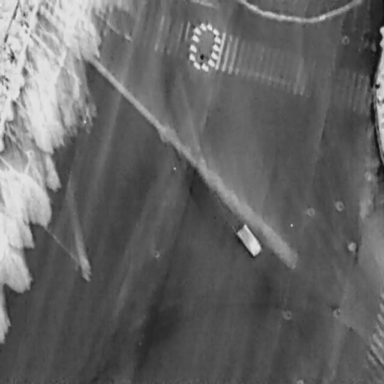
There is a Car in the infrared image.